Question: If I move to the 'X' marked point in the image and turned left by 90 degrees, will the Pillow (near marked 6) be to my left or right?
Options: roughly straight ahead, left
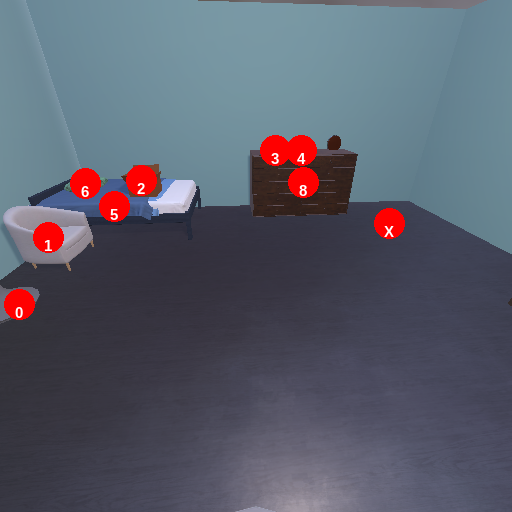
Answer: roughly straight ahead